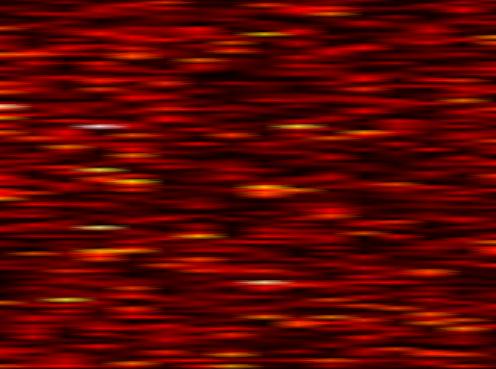
Label: FOFDM